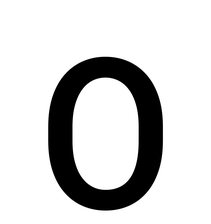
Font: Roboto_Condensed_Regular